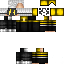
A male human skin with dark skin, wearing brown helmet dressed in a blue hoodie and black pants, featuring a closed mouth.